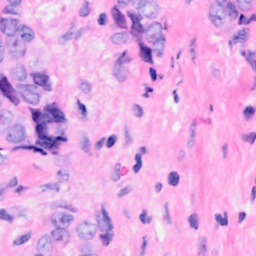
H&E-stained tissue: Breast